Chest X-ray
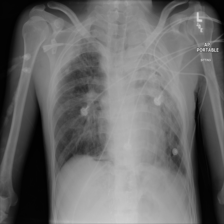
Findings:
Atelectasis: negative
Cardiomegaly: negative
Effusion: negative
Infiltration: negative
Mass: negative
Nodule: negative
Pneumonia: negative
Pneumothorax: negative
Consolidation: positive
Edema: negative
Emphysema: negative
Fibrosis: negative
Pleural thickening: positive
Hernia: negative